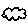
Label: cloud